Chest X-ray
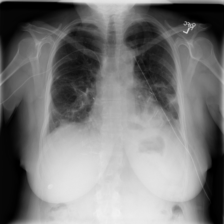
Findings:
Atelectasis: negative
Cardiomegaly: negative
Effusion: positive
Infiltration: negative
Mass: negative
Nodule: negative
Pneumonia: negative
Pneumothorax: positive
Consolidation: negative
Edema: negative
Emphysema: negative
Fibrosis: negative
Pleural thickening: positive
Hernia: negative